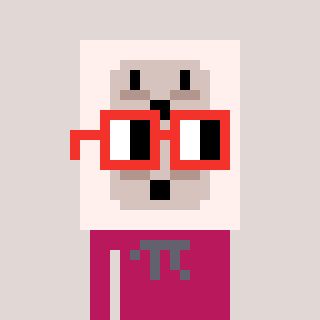
a pixel art character with square red glasses, a outlet-shaped head and a darkpink-colored body on a warm background